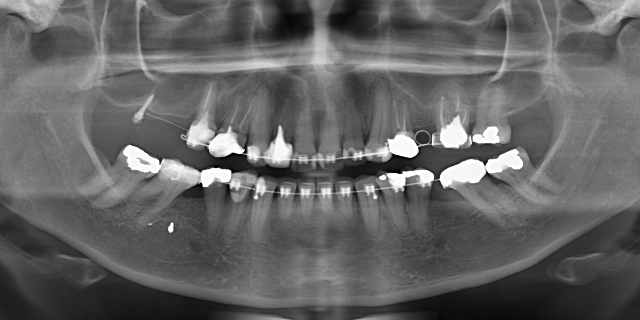
adult